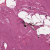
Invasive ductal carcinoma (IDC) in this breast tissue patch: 0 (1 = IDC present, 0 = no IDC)